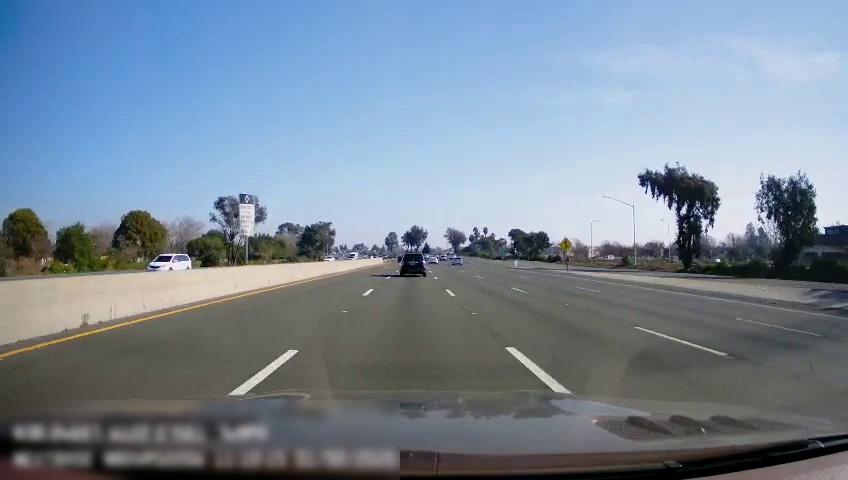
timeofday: Day
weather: Sunny
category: Drivable Space
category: Vehicles | Car
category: Vehicles | SUV
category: Vehicles | Car
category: Vehicles | Van
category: Vehicles | Car
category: Lanes | Alternate Lane
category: Lanes | Current Lane
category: Lanes | Current Lane
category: Lanes | Alternate Lane
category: Lanes | Alternate Lane
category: Lanes | Alternate Lane
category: Traffic | Signs
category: Traffic | Signs